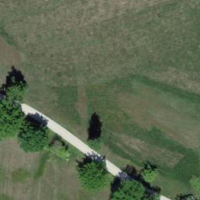
EUNIS habitat code: 23
Species observed at this site:
Anemone ranunculoides
Agrimonia eupatoria
Colchicum autumnale
Succisa pratensis
Iris sibirica